Question: I'm currently developing a web application on localhost and Thursday I integrated the google analytics trackingcode on the application.
I closed my localhost on Thursday night and returned this morning to see there were 71 sessions on Friday, 41 Saturday and 25 on Sunday.
You can see the referrals below. Note that the total sessions here are not the same as the ones on the overview page(!)

Note that my localhost apache server was not on Friday, Saturday and Sunday (although my computer was).
Is there anyone with an idea on how this is possible?
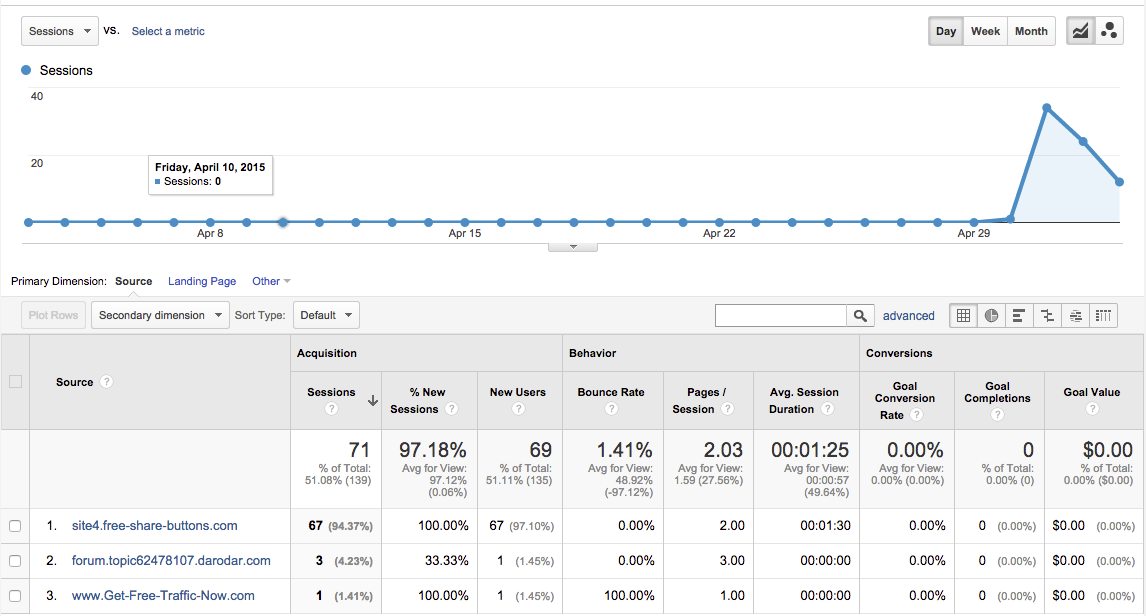
Answer: These are not real visits, whatsoever. This spam hits directly Google Analytics and adds , that's why are they showing even you have your site in the localhost.
The only way to . This Isuue has been very active last few months a new Spammer shows up frequently. Here are some related questions about Referrer Spam in SO:
- <URL>
And here is a similar problem with a person that got hit even his website was not out yet. <URL>